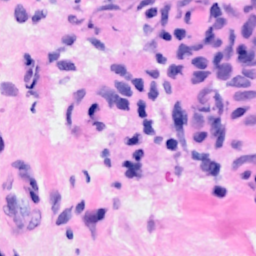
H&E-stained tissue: Breast